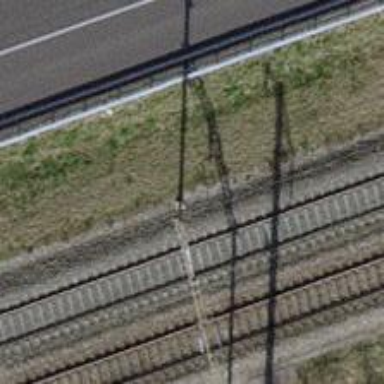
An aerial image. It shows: Power pole.